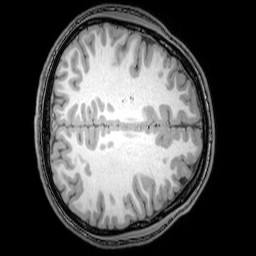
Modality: T1w
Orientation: axial
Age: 20
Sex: male
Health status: healthy
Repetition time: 0.081 s
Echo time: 0.037 s